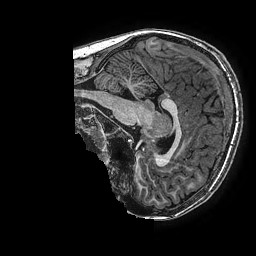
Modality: T1w
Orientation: sagittal
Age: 12
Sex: male
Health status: ill
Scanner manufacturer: ge
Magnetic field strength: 3 T
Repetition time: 0.00766 s
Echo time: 0.003476 s